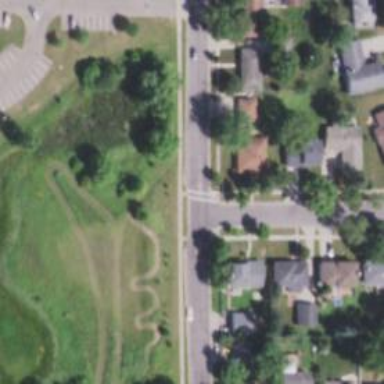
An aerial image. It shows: Residential road with sidewalk on the left.